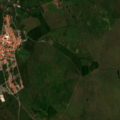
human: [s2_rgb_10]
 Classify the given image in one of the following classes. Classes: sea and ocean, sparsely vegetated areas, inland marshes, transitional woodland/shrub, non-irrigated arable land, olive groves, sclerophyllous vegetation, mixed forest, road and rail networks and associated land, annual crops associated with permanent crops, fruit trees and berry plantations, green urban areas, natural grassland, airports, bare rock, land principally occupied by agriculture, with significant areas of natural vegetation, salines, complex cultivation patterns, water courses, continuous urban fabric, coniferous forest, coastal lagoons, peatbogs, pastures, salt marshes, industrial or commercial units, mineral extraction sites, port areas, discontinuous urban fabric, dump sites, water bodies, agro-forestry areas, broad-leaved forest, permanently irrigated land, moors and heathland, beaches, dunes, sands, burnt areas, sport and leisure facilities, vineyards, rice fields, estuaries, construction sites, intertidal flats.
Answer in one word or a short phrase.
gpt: non-irrigated arable land, complex cultivation patterns